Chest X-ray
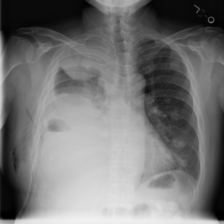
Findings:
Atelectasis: negative
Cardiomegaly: negative
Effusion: positive
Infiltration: negative
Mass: positive
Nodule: positive
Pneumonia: negative
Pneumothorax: negative
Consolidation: negative
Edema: negative
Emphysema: negative
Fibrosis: negative
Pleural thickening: negative
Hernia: negative